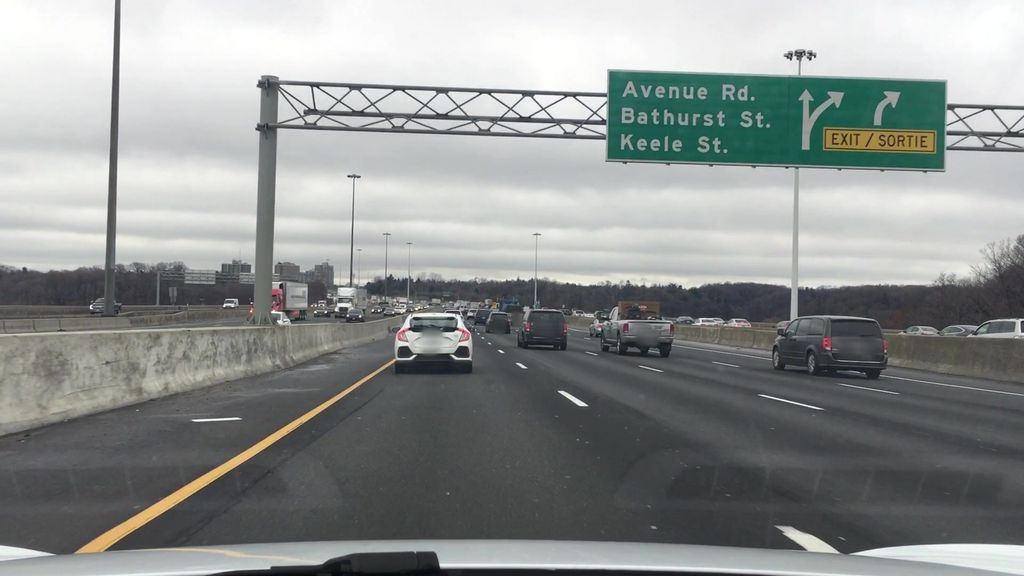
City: toronto